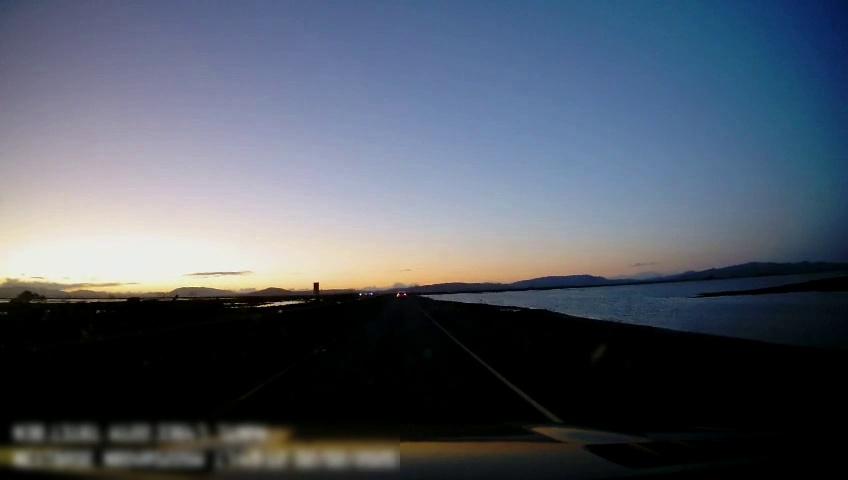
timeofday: Dusk/Dawn/Twilight
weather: Sunny
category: Drivable Space
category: Vehicles | Car
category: Lanes | Current Lane
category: Lanes | Current Lane